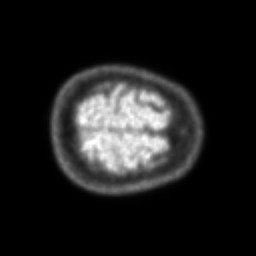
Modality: PET
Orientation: axial
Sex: female
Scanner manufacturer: ge